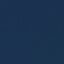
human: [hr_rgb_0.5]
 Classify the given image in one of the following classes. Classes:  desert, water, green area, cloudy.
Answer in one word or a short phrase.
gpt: water